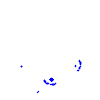
Particle: proton